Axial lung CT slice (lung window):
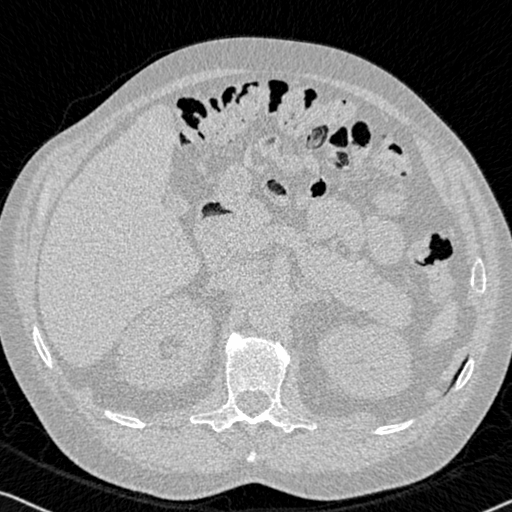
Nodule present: no